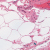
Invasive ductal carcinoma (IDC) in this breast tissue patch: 0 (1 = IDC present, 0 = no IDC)